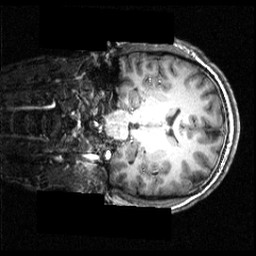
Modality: T1w
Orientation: coronal
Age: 20
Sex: male
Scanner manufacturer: siemens
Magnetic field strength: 3.951 T
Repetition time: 1.5 s
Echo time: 0.00335 s